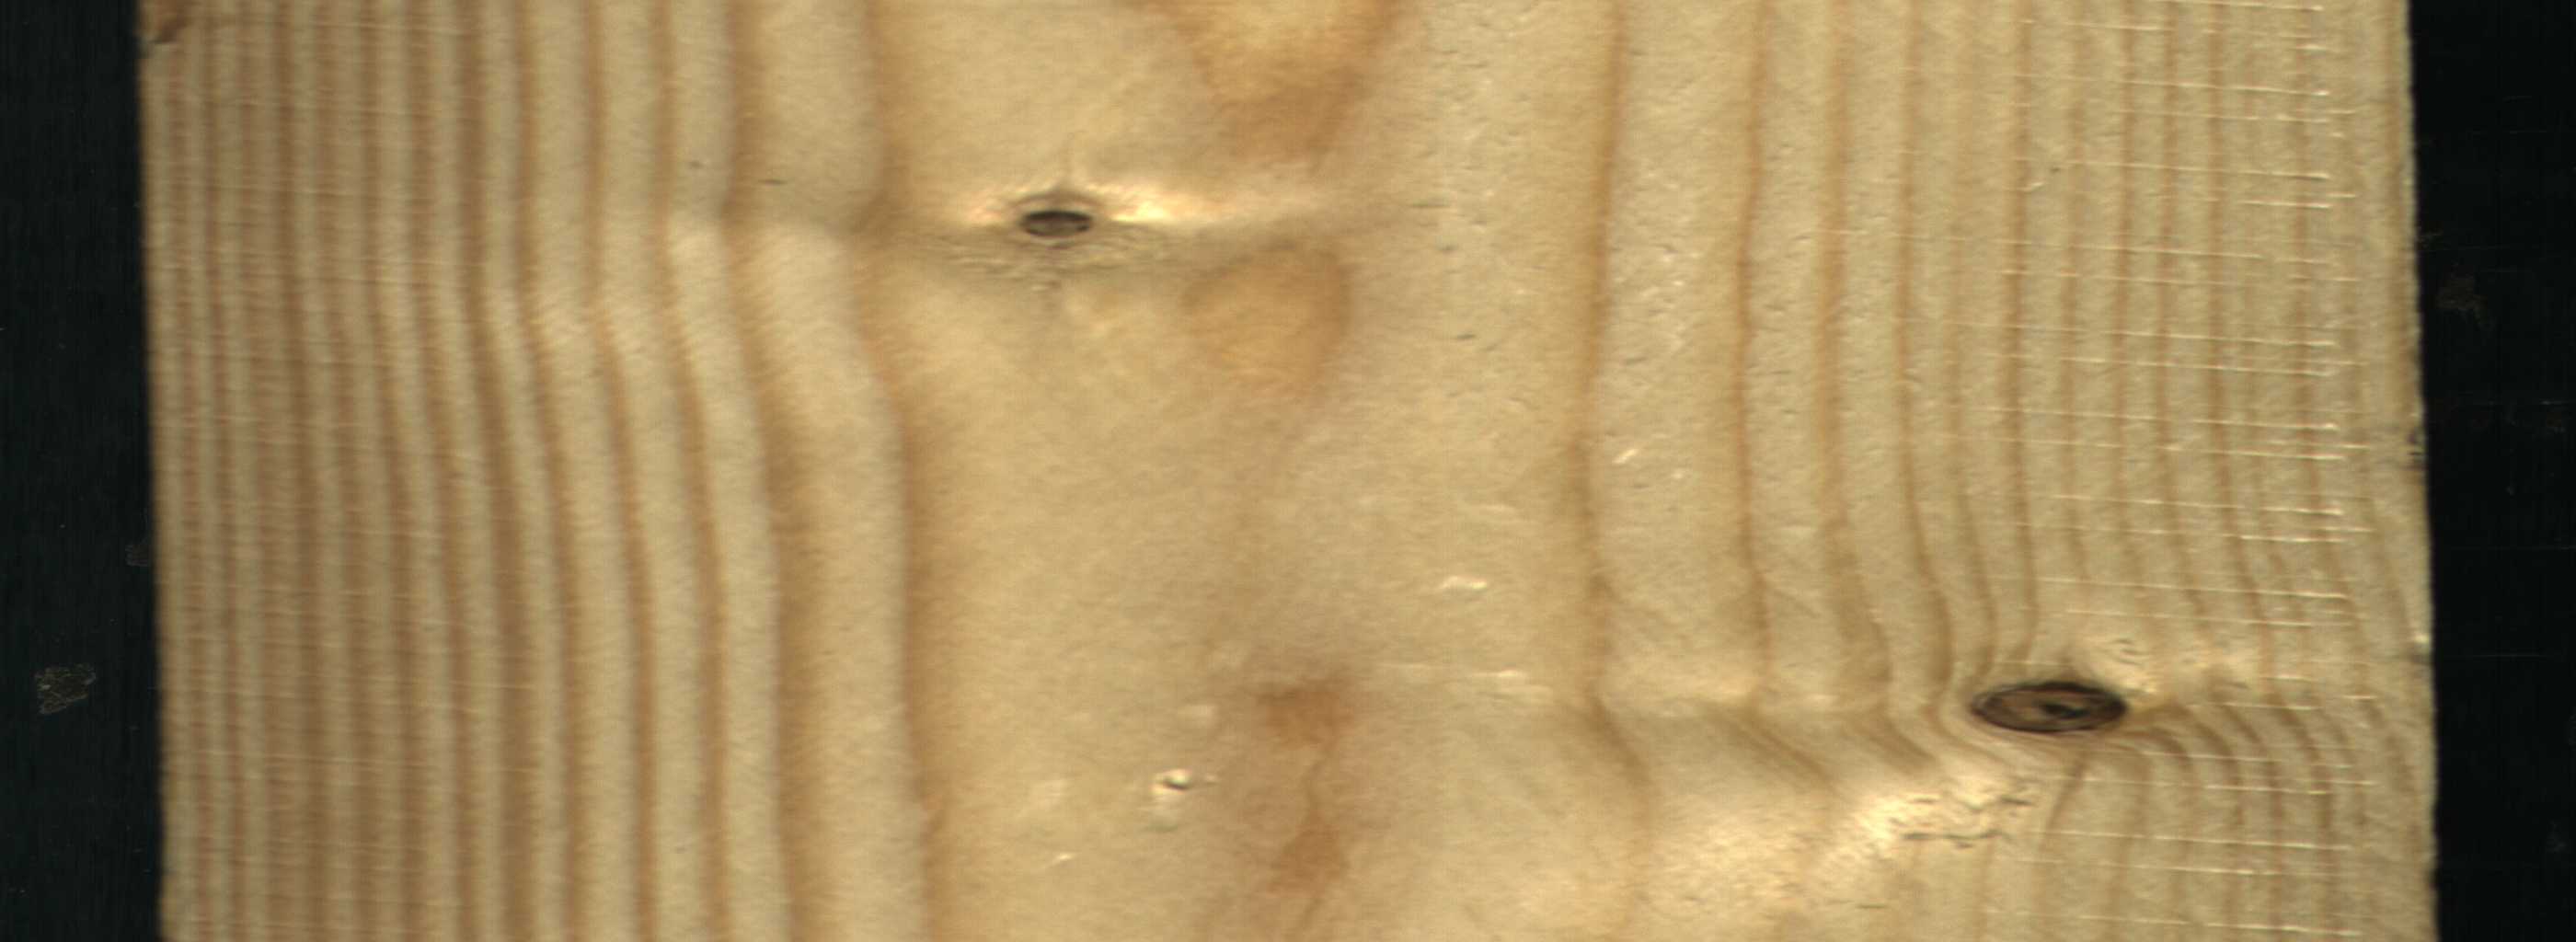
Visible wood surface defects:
Dead_Knot
Live_Knot